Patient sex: M
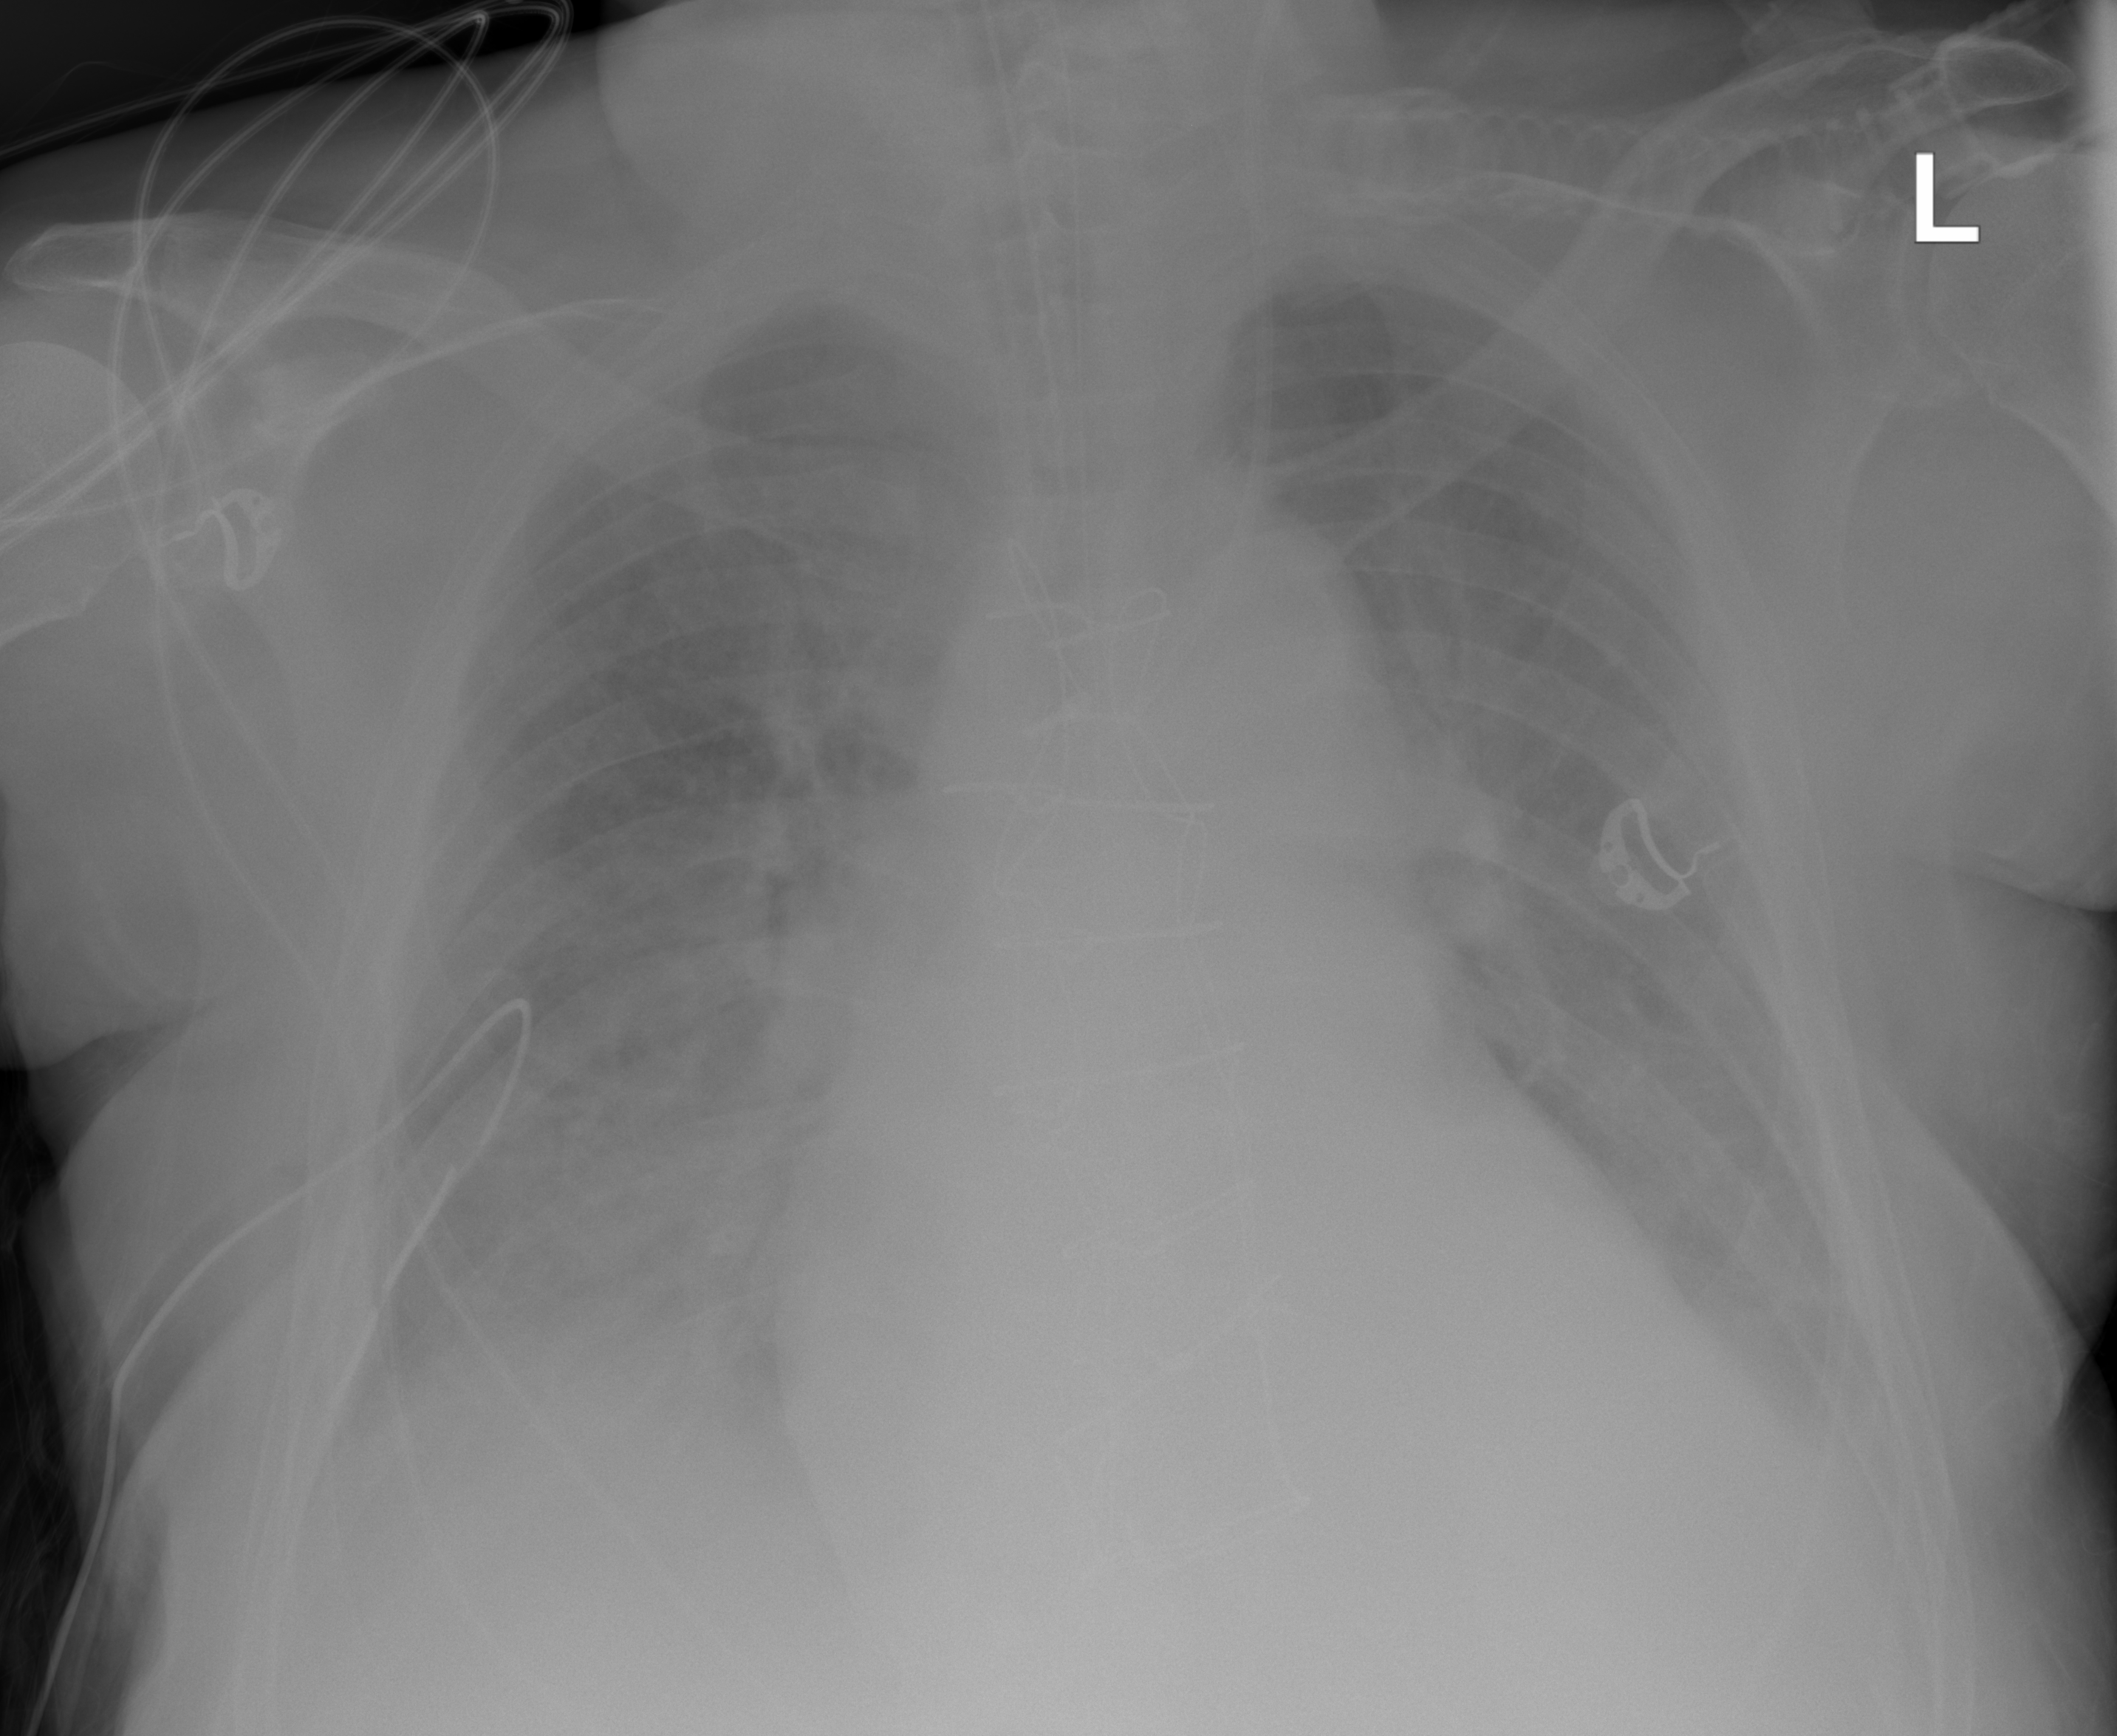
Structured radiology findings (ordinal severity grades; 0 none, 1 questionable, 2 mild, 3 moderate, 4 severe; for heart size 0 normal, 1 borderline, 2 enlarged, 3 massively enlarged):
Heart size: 2
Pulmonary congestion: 2
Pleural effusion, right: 3
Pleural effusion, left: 2
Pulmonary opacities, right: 2
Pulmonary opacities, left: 2
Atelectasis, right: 2
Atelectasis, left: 2